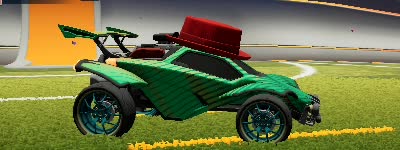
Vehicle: octane